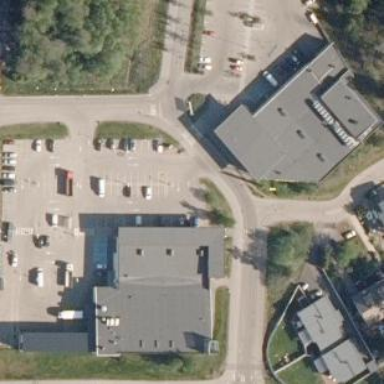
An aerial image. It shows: Retail building housing supermarket.